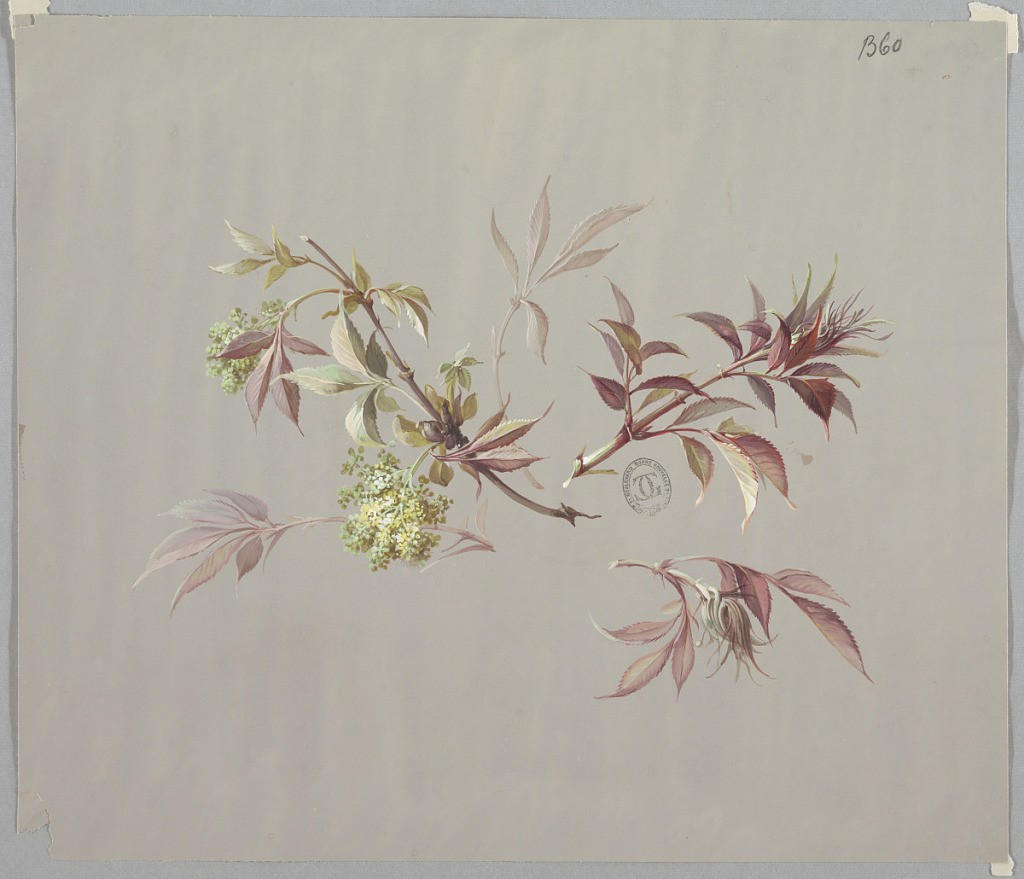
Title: Design for Wallpaper and Textiles: Flowers
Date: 19th century
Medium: Brush and gouache on cream paper
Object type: Drawing
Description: Five branches all facing outward in all directions. From left: light brown branch with foliage, brown branch with green foliage and clusters of blooms, light brown branch with foliage, last two branches are the same green and maroon but the bottom one is half the length of the one above it.